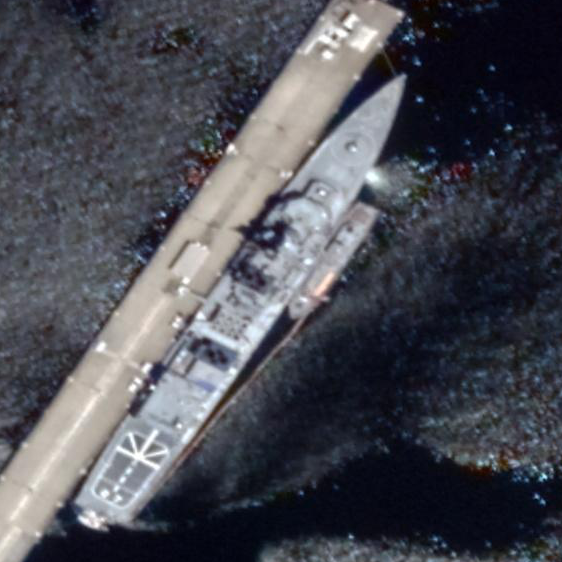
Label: Murasame-class_destroyer